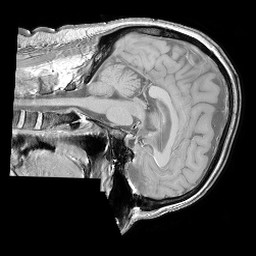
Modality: T1w
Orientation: sagittal
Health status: ill
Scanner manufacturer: philips
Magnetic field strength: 3 T
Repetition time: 0.3787 s
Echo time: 0.002908 s